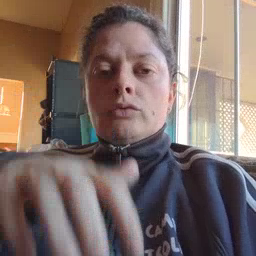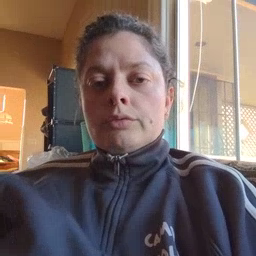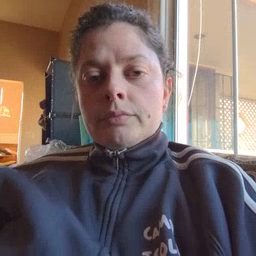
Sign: alligator